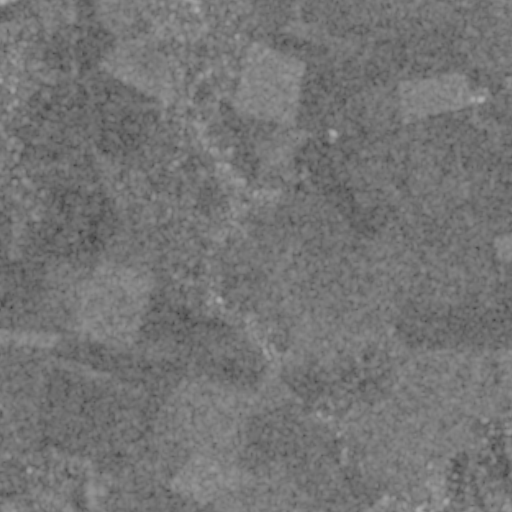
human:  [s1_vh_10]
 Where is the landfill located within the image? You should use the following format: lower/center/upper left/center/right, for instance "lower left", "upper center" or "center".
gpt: The landfill is located in the lower left of the image.
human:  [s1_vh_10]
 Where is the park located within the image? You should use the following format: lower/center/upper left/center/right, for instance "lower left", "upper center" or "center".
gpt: The park is located in the upper center of the image.
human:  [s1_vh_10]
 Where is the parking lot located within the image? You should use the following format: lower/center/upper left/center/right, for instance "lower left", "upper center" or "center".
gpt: The parking lot is located in the upper left of the image.
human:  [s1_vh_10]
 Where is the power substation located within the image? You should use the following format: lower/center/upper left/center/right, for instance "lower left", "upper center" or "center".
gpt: The power substation is located in the lower center of the image.
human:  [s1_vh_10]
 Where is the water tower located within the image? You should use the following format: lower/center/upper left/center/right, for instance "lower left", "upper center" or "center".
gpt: The water tower is located in the lower right of the image.
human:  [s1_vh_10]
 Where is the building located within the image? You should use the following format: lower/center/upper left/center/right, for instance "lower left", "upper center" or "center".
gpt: There is no building in the image.

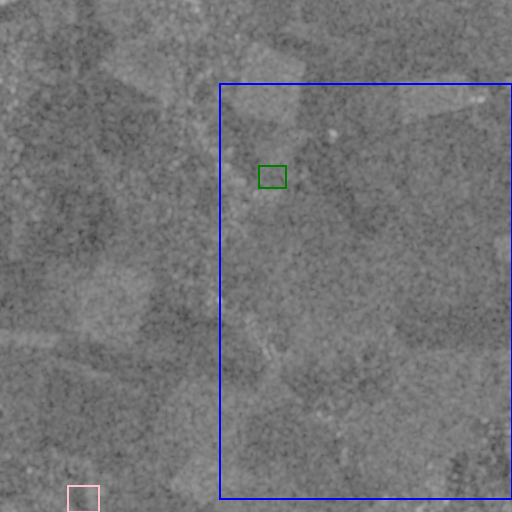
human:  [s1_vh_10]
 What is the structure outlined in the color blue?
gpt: The structure outlined in blue is a crop field.
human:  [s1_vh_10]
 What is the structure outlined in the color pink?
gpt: The structure outlined in pink is a landfill.
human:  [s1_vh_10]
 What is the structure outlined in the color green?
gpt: The structure outlined in green is a park.
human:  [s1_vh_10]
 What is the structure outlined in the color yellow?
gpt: There is no yellow outline.